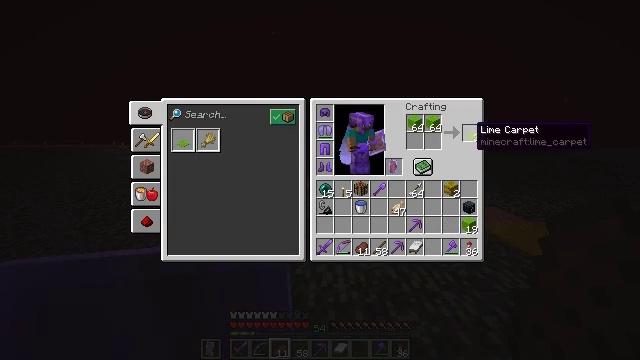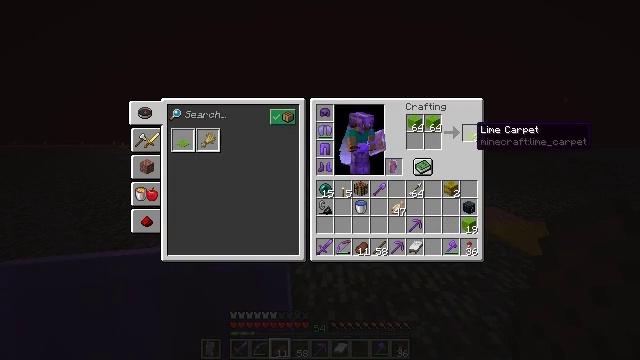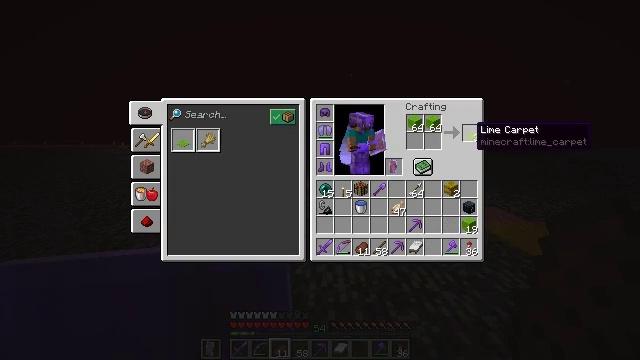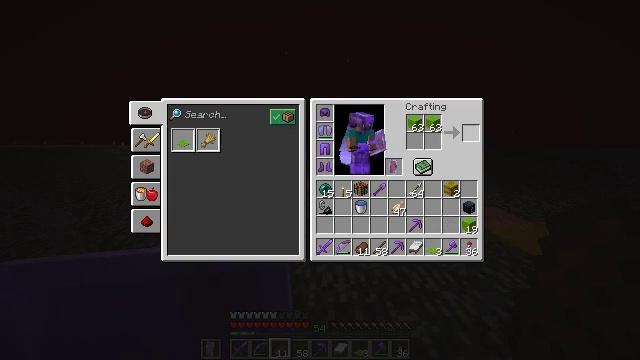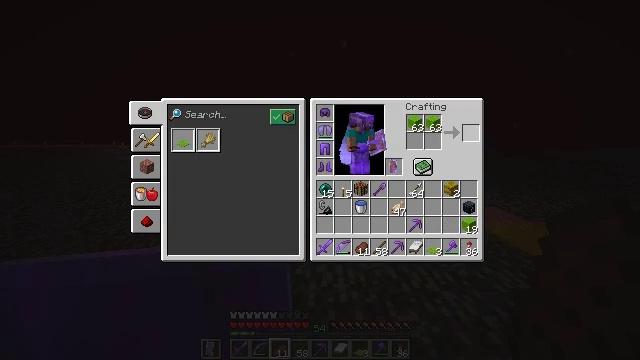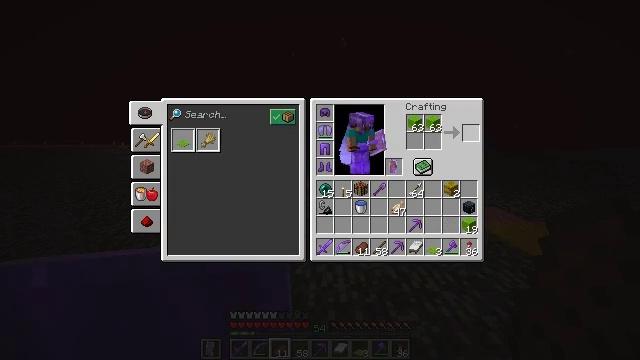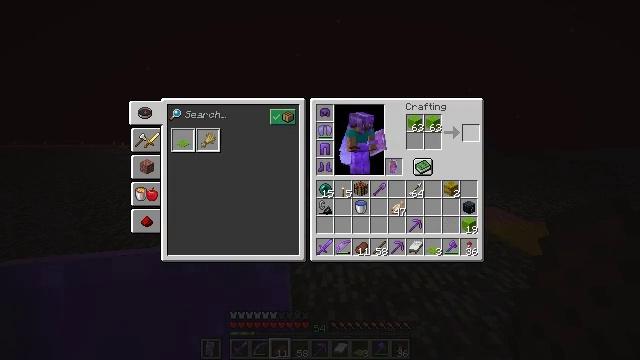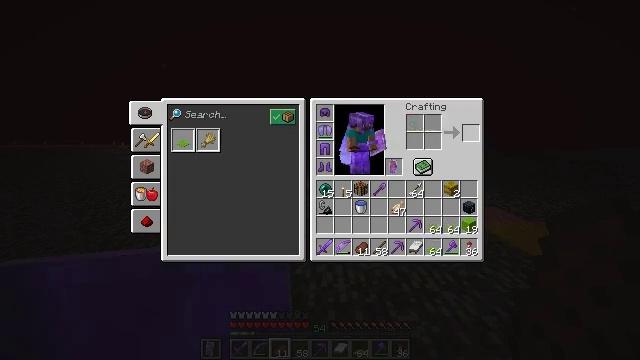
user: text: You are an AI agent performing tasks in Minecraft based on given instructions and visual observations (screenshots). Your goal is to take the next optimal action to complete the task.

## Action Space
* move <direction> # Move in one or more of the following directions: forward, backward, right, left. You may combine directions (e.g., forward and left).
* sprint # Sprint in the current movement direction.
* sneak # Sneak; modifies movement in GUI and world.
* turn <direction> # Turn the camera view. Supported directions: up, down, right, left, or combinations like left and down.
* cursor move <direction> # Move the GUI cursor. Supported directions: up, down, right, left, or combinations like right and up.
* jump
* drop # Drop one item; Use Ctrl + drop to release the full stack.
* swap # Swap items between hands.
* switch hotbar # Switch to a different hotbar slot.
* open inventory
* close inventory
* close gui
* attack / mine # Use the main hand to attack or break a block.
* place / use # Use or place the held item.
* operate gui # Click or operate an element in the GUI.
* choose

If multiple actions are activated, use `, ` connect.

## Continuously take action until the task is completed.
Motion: motion action
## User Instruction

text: Make a lime carpet using lime wool.
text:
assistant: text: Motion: sneak
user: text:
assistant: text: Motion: sneak
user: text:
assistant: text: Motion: sneak, attack / mine
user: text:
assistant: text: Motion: sneak, attack / mine
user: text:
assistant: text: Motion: sneak, attack / mine
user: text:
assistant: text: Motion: sneak, attack / mine
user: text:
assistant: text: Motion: sneak, attack / mine
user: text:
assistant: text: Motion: sneak, attack / mine